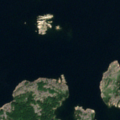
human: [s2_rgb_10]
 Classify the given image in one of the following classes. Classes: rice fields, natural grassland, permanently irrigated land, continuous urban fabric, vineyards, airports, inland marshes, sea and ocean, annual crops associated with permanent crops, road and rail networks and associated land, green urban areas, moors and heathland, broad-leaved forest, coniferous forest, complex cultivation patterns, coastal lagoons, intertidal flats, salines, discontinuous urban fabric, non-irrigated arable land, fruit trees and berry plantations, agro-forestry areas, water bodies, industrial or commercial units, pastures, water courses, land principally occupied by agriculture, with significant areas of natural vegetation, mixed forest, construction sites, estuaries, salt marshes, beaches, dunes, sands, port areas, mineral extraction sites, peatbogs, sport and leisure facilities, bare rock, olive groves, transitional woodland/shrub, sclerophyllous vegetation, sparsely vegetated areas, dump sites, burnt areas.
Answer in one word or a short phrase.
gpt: bare rock, sea and ocean